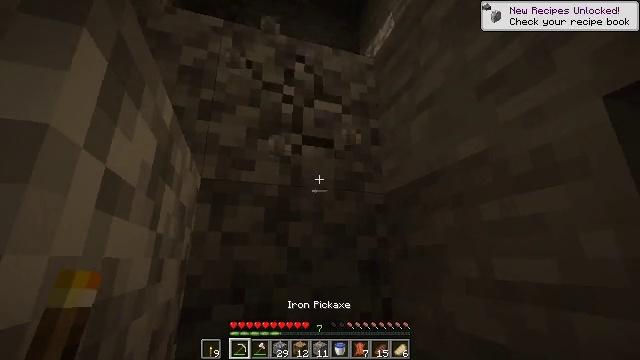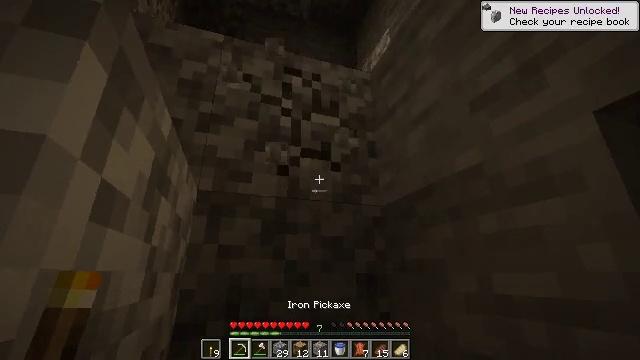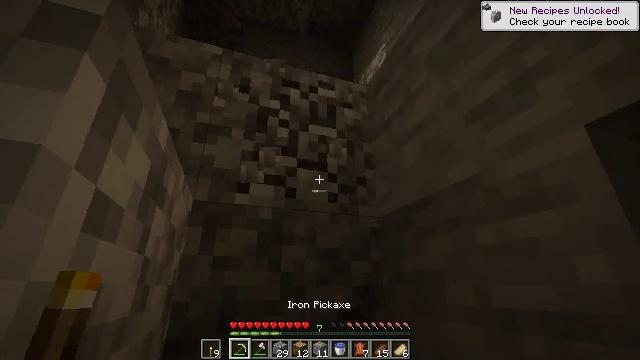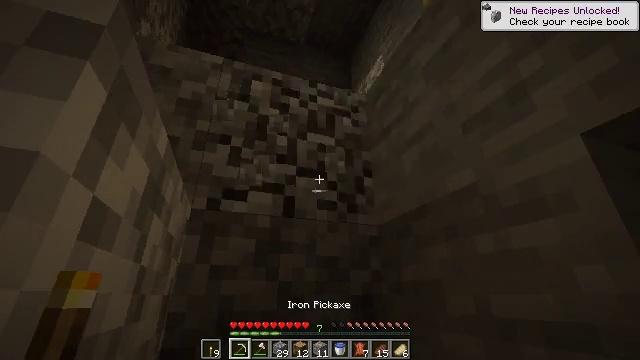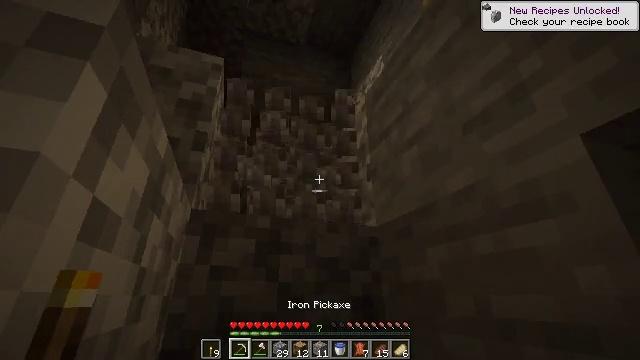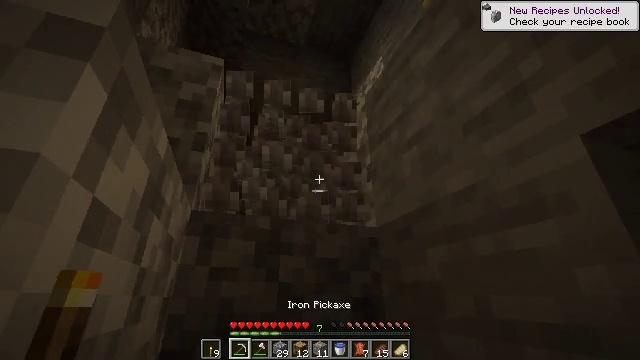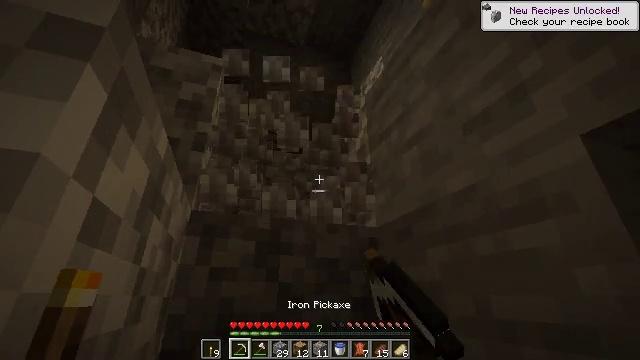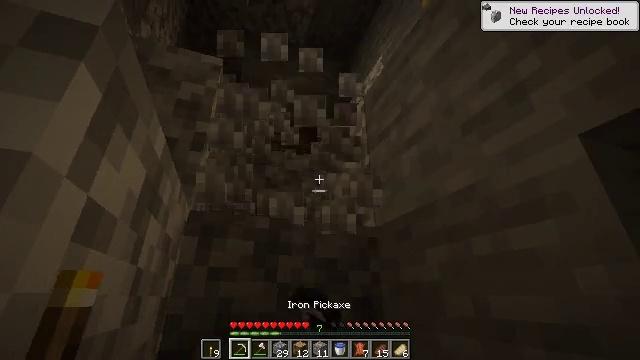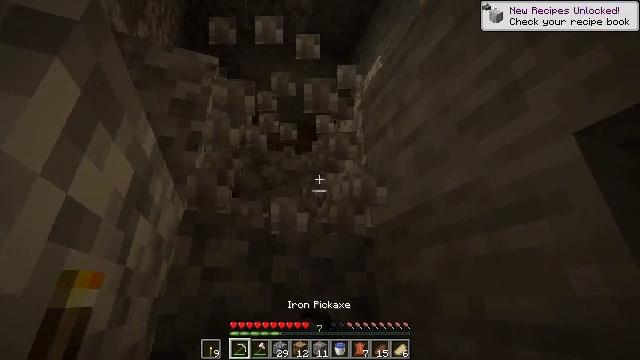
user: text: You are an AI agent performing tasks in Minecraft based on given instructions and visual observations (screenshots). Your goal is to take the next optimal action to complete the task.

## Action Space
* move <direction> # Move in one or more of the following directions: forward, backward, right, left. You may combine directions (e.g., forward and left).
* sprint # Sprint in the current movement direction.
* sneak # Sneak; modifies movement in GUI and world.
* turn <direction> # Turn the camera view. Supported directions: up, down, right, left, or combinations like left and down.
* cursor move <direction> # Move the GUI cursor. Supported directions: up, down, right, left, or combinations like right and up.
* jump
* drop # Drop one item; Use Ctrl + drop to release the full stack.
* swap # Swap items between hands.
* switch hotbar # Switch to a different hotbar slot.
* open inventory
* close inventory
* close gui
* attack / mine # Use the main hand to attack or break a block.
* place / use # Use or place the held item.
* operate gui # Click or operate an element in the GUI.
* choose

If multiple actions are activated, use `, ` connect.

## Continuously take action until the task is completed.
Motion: motion action
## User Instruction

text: Excavate some diorite.
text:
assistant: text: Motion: turn up, attack / mine
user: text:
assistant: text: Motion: turn up, attack / mine
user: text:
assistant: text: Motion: turn up, attack / mine
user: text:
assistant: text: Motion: attack / mine
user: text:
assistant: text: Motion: attack / mine
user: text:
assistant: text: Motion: attack / mine
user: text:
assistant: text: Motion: move forward, attack / mine
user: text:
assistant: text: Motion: move forward, attack / mine
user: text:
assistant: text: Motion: attack / mine, jump